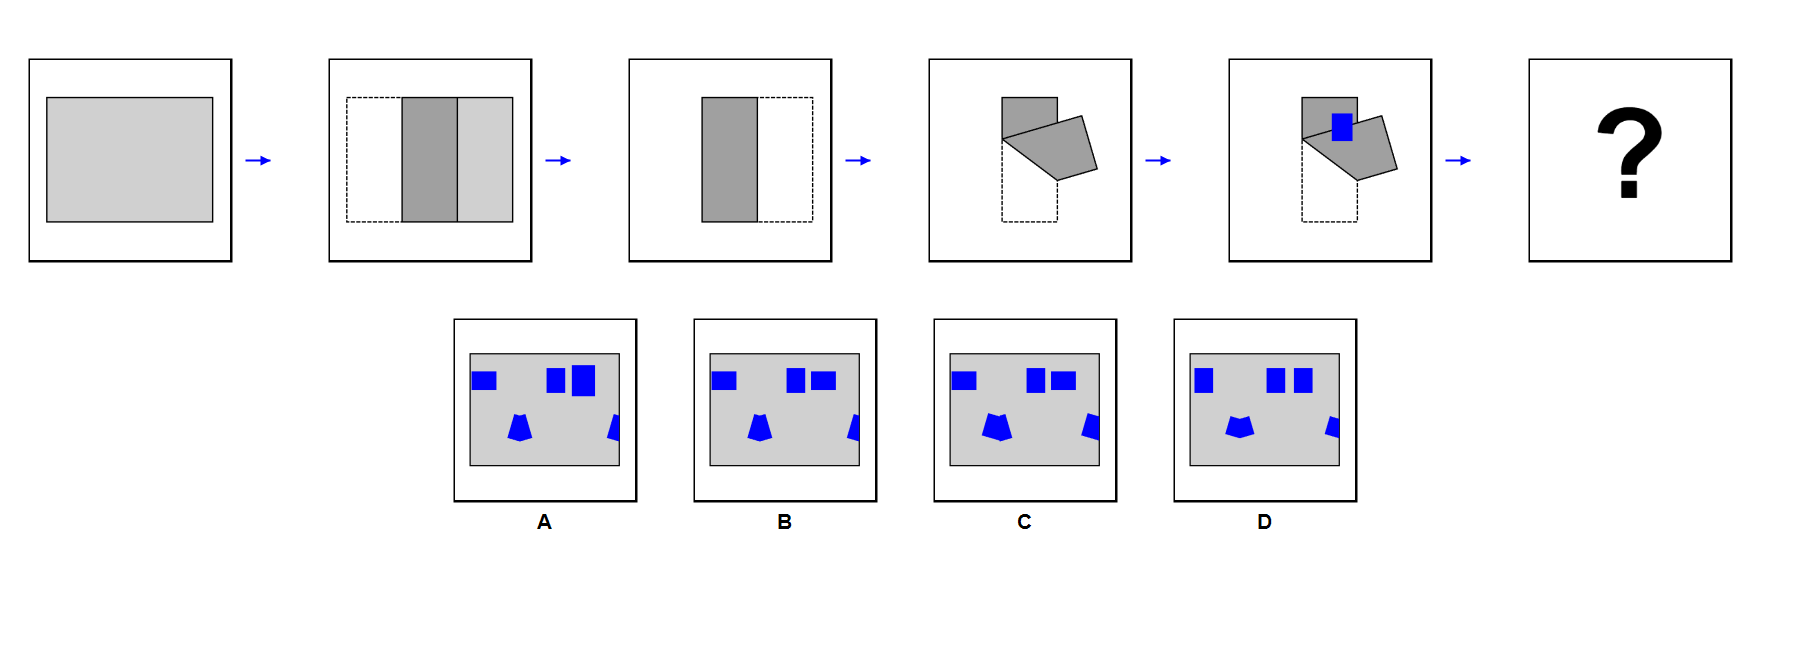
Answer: D